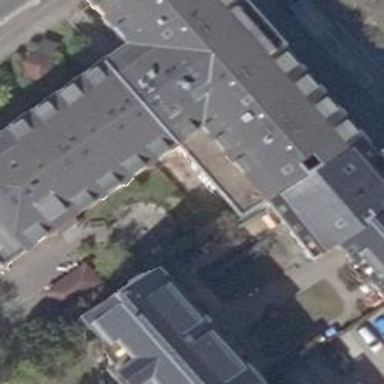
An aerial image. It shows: Gabled-roof apartments building with black roof tiles. It serves as nursing home social facility.